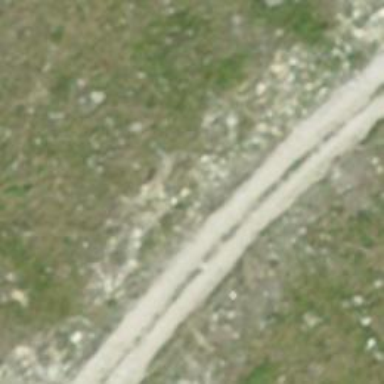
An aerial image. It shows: Track with grade 3 tracktype.